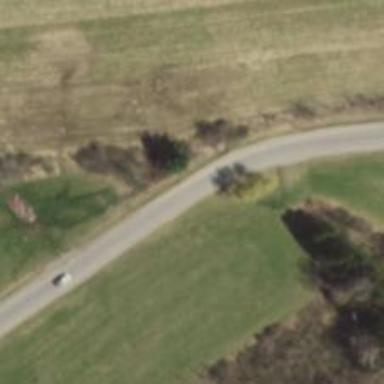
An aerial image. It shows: Tertiary road.